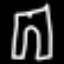
Label: pants